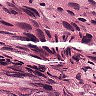
Metastatic tissue present: yes